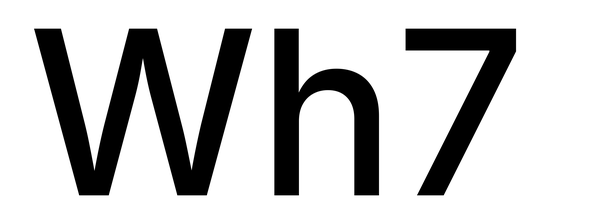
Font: Inter_Medium